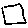
Label: square